Group 1:
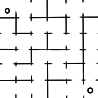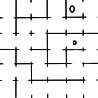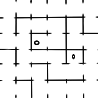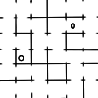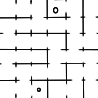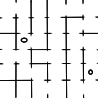
Group 2:
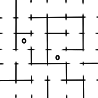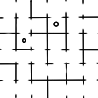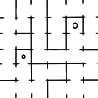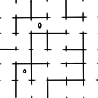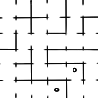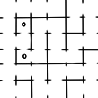
Rule separating the two groups: At least one path is a cycle vs. no path is a cycle.
Concepts: cyclic_path, maze, path
Author: Jakub Štepo